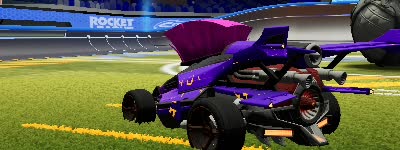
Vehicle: aftershock